二年级 · 算术
买三种物品一共要用多少元?

41 元

28 元
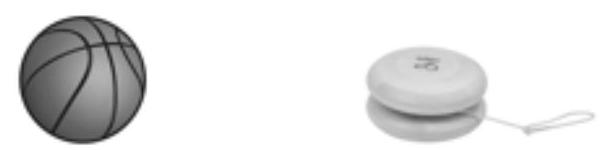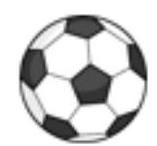
答案: $41+29+28=98$ (元)